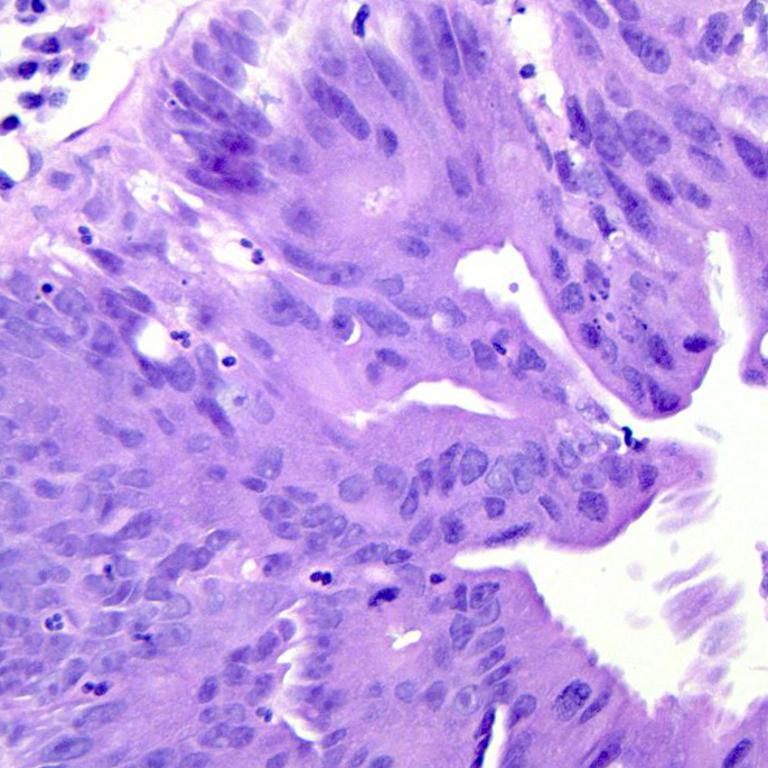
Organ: colon
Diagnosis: adenocarcinomas